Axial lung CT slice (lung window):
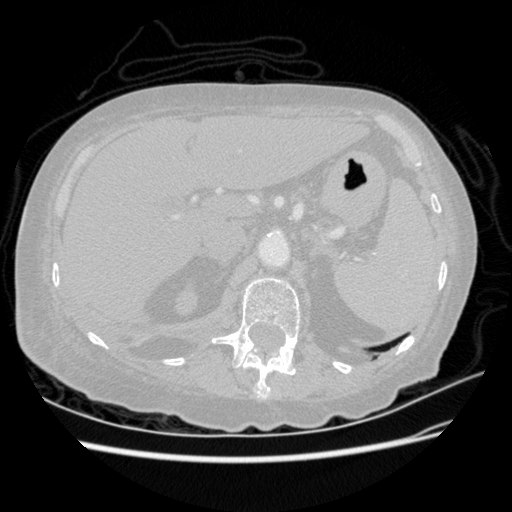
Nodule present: no